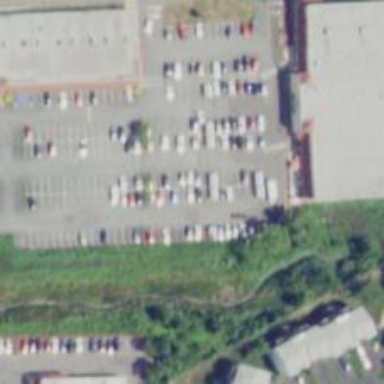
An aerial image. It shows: Trolley bay.